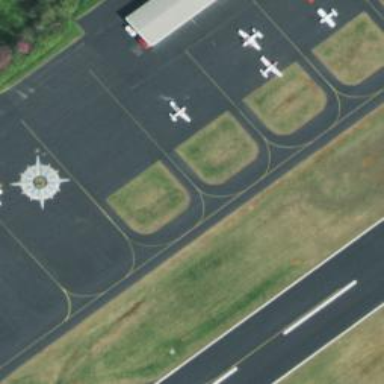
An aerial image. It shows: View of taxiway at the airport.